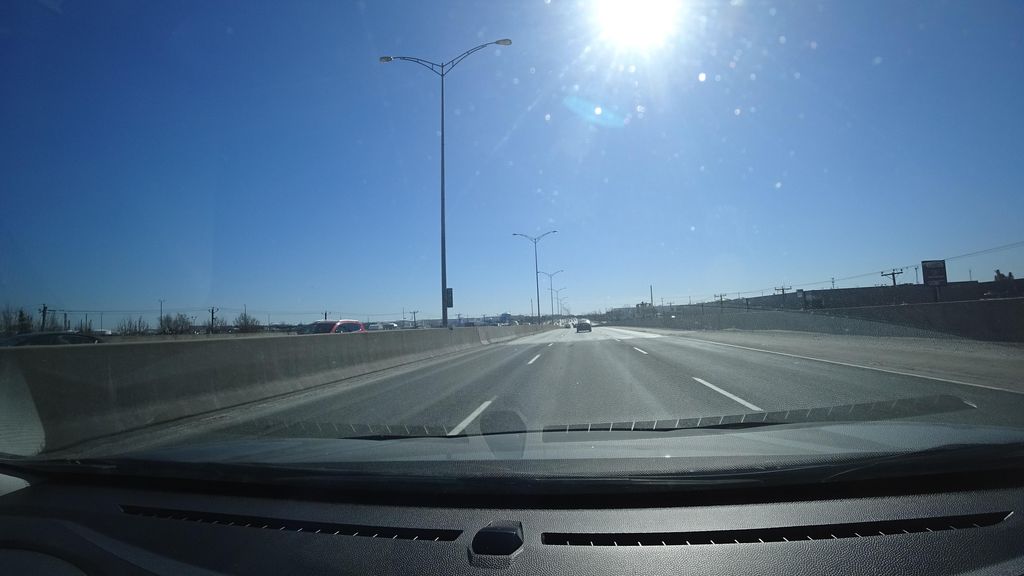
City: montreal